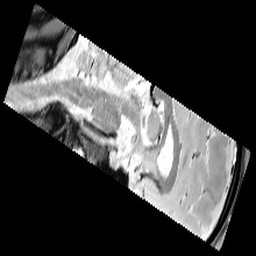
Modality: PDw
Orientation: sagittal
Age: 21
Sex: male
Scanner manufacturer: siemens
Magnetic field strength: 3 T
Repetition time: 6.49 s
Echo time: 0.016 s